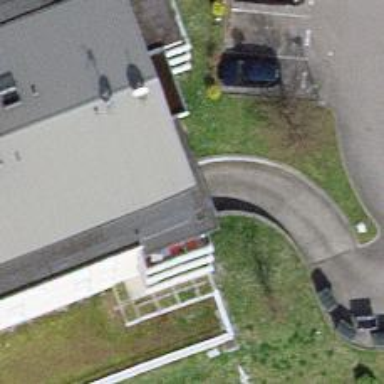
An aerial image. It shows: Parking entrance with concrete surface.